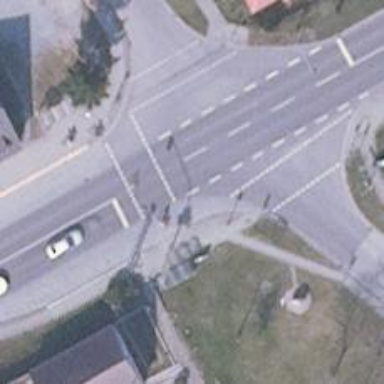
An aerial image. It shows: Crossing on the footway with traffic signals.